Interaction volume radius: 10 \u00c5
Interaction volume height: 25 \u00c5
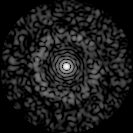
Disorder parameter: 0.8403